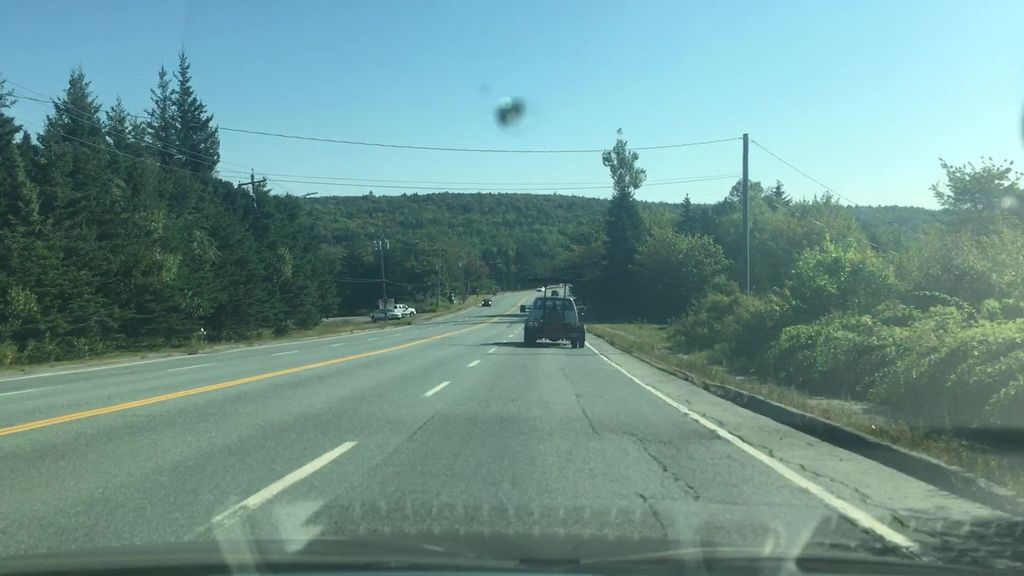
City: halifax